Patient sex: M
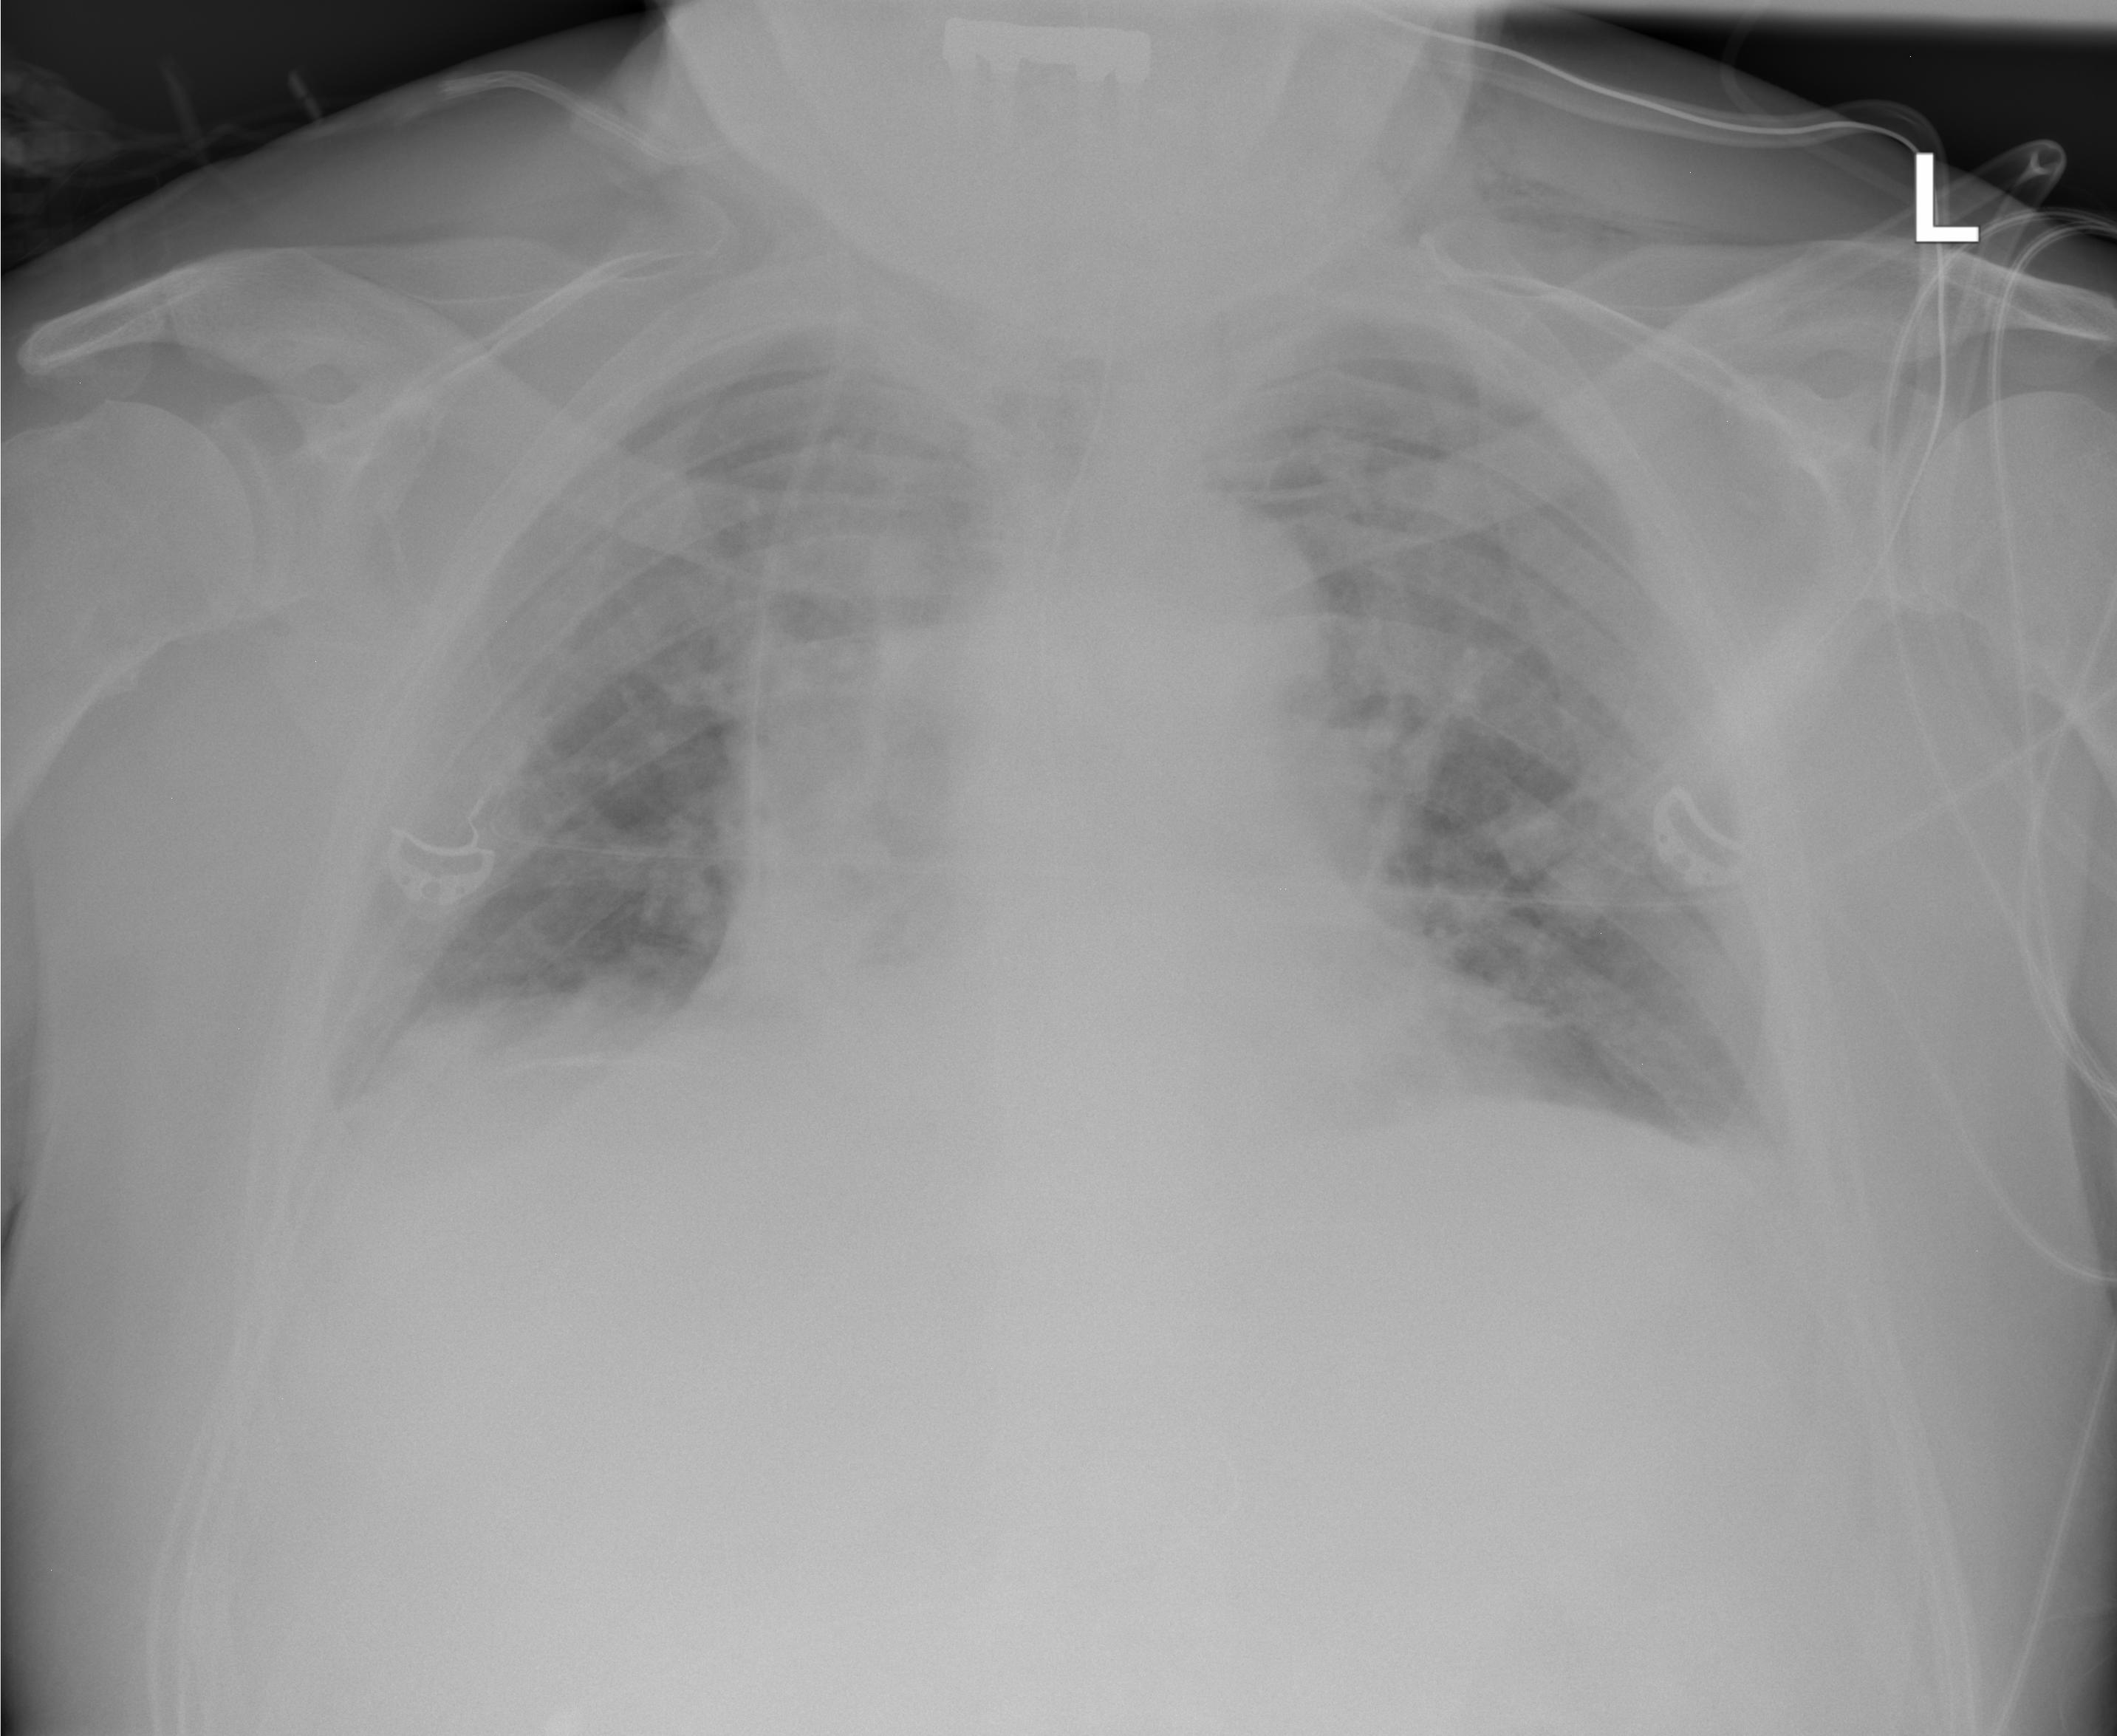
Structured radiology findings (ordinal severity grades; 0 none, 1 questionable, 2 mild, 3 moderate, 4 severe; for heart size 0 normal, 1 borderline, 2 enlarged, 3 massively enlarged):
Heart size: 0
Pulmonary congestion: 0
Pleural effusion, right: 1
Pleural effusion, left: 0
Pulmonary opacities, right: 0
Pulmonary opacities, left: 0
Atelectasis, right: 1
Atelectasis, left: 1